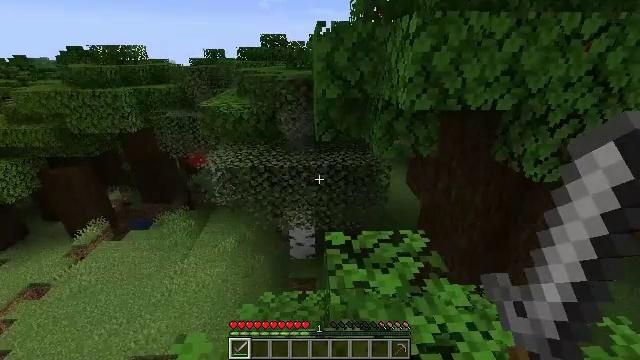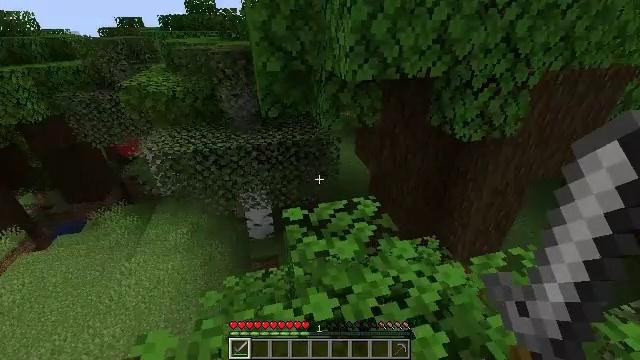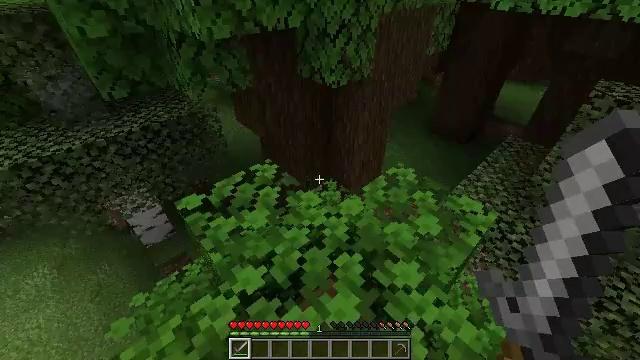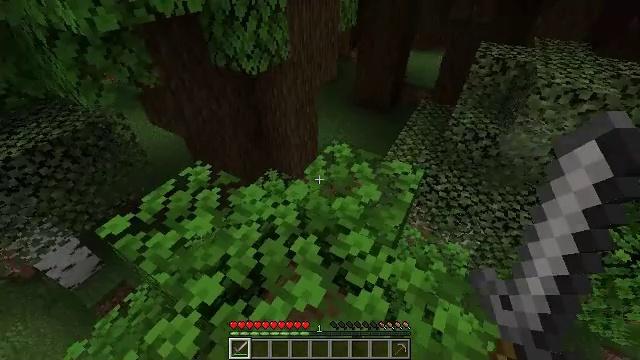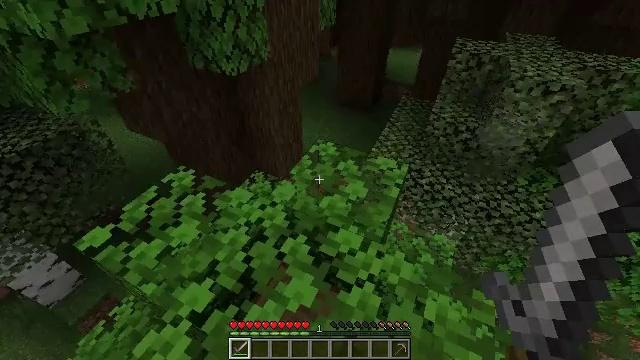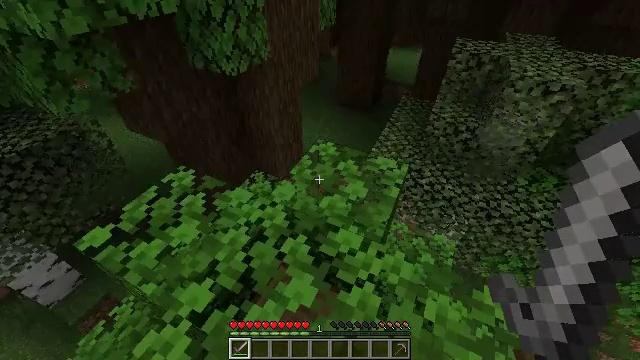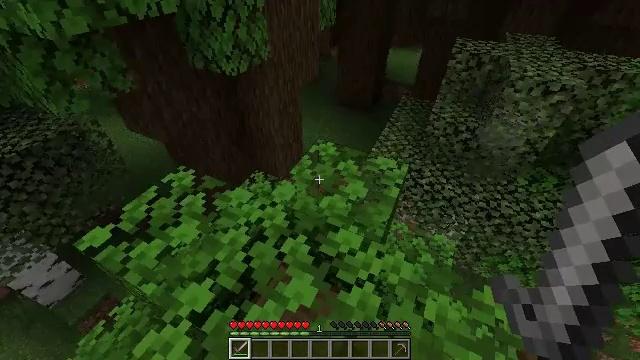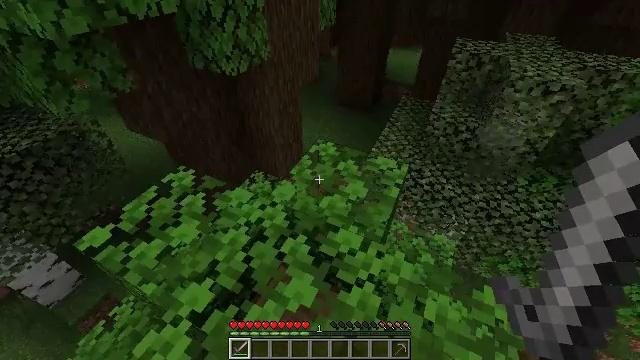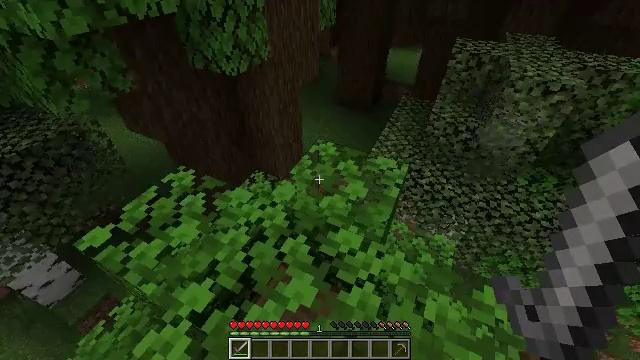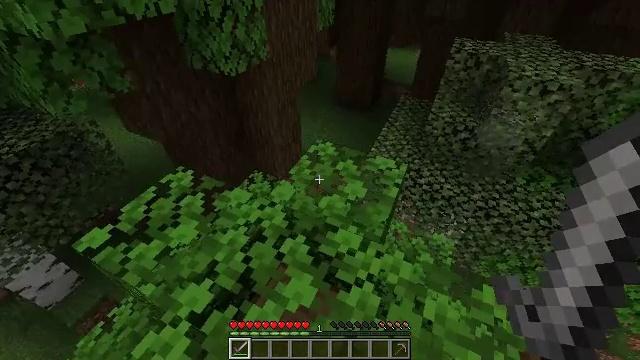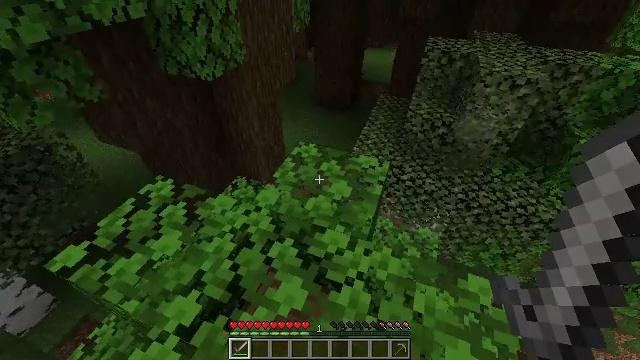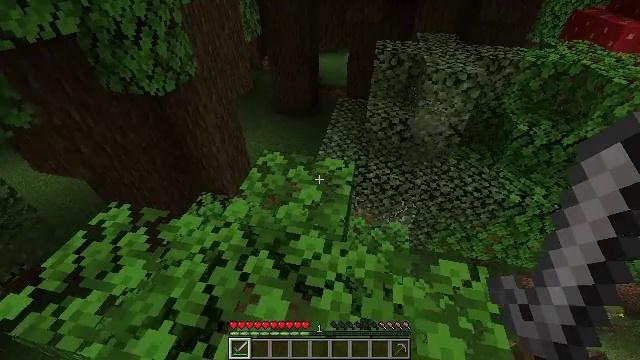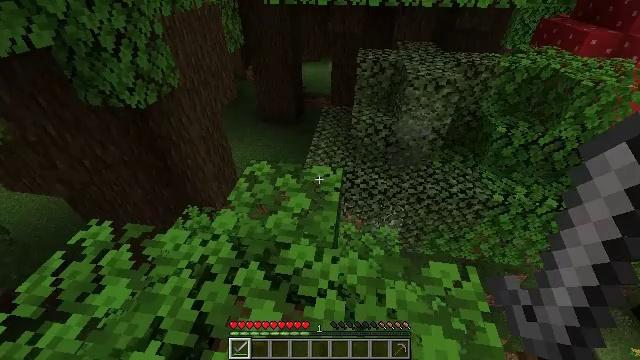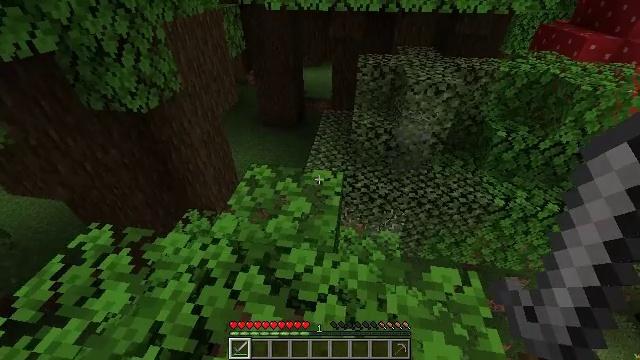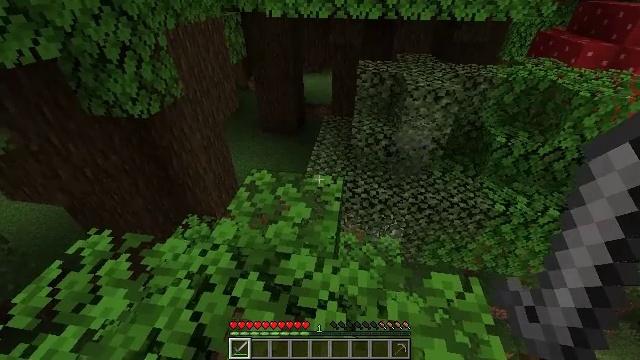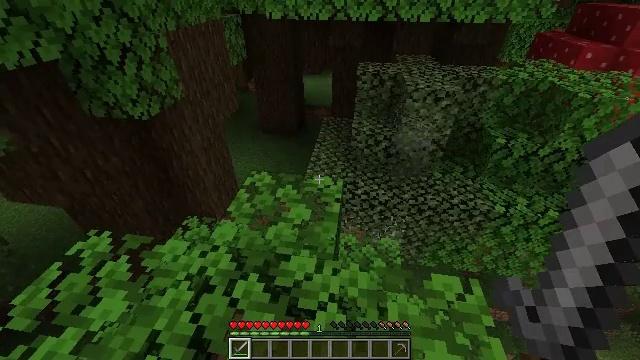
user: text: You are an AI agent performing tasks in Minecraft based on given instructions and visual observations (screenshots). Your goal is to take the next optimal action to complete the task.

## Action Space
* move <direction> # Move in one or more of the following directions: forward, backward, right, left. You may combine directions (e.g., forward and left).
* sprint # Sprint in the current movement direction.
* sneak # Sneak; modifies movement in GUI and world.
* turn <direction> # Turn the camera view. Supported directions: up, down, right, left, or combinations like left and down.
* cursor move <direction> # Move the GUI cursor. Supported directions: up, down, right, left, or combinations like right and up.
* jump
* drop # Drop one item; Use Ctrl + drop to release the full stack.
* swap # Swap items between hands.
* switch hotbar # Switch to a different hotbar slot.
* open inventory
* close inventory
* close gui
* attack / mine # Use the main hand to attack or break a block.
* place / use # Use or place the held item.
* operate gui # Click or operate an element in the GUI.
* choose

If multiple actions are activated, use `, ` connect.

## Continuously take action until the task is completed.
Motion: motion action
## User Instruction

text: Heat cod in the furnace to get cooked cod.
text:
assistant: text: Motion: turn right and down
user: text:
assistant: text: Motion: turn right and down
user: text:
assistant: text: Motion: turn right and down
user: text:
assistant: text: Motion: turn right
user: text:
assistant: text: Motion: no_op
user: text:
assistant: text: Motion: no_op
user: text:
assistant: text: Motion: no_op
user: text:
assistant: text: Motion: no_op
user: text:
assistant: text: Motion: no_op
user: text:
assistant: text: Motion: turn right
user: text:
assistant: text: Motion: turn right and up
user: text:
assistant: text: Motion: turn right and up
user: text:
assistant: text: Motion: no_op
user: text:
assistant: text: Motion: turn up
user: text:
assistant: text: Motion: no_op
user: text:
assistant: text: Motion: no_op
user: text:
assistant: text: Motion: no_op
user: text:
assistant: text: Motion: no_op
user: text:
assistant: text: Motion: no_op
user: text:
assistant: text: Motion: no_op
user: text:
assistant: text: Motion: no_op
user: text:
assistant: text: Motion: turn left
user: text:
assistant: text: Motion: turn left
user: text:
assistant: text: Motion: turn left
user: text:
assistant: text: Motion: no_op
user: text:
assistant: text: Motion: turn right and down
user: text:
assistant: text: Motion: turn right and down
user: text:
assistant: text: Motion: turn right and down
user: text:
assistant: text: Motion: turn right
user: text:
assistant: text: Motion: no_op